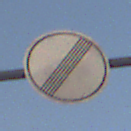
Verkehrszeichen: EndeSaemtlicherBegrenzungen
Umgebung: Outdoor, Nature
Tageszeit: SunriseSunset
Wetter: PartlyCloudy
Licht: Natural
Jahreszeit: NotSpecified
Kontrast: HighContrast